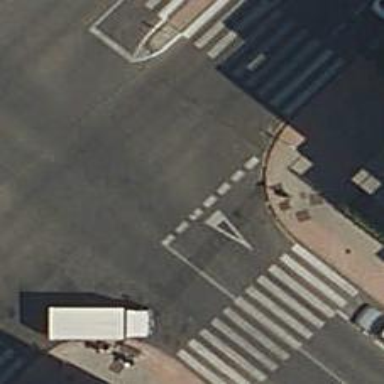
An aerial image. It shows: Road with "give way" sign.